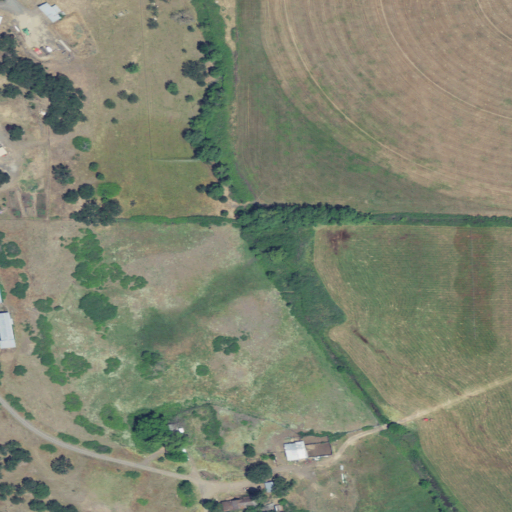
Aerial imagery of valley in Oregon named Stimpson Gulch containing pasture, open development, shrub, medium intensity development, and low intensity development